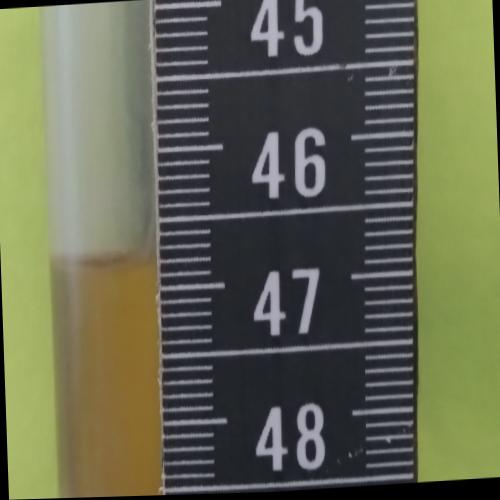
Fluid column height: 46.7 cm